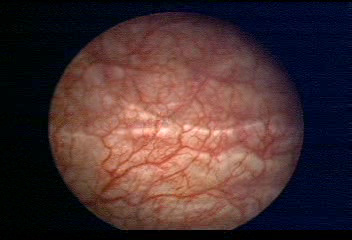
Modality: WLC
Class: Normal mucosa
Bladder cancer association: No